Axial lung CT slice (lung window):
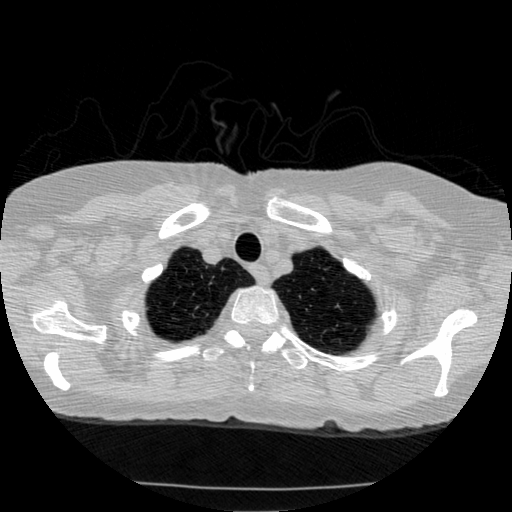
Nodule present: no